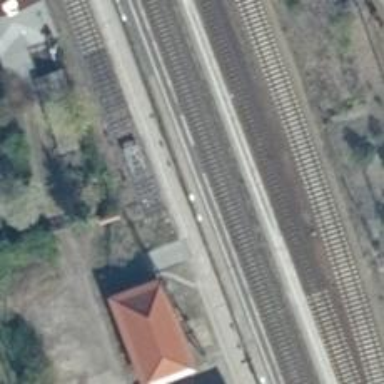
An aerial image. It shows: Platform for public transport at railway station.